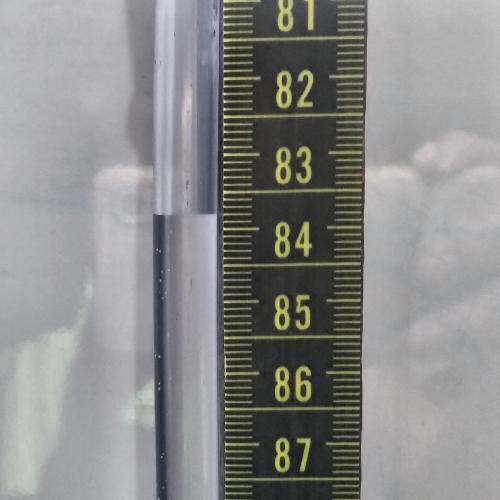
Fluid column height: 83.8 cm